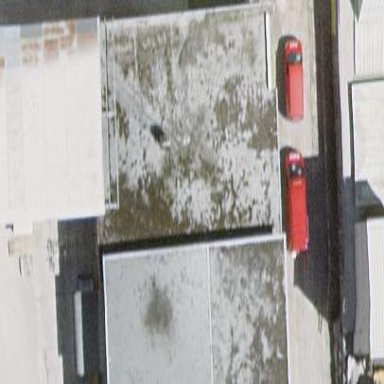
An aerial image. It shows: Industrial building.